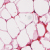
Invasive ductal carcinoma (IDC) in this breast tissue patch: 0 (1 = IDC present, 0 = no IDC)